Question: This will be my first time creating one of those slider things. I've seen quite a few of them, and although they're very cool, i'm looking for something that's very basic. As you can see in the image below, I have 4 rectangular images to the right, and when any one of them is clicked, some text to the left will be displayed that corresponds to the image that was just clicked.
I'm not sure if jQuery would be needed to do this? I'd assume it'd be a lot easier than Javascript...
Can anyone please point me in the right direction or offer some advice on how I should go about creating a slider like this?
Thank you

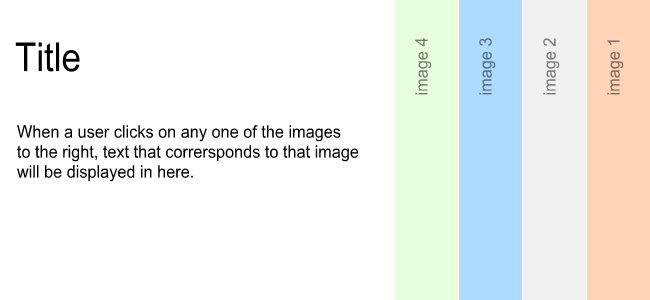
Answer: This is a great tutorial on creating what you have in the image. It uses jquery but jquery is not a requirement when it comes to making things like this.
<URL>